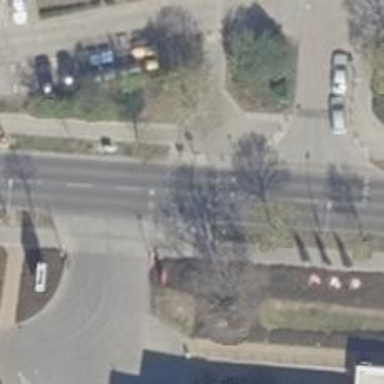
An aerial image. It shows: Crossing on the footway with traffic signals.